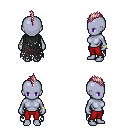
a pixel art fantasy rpg character, female body template, dark elf, purple skin, black tattered cape, red pants, white blonde mohawk hairstyle, bracelets, four views (front, back, left, right), 2x2 character sprite sheet, small pixel art, hard edges, no anti-aliasing